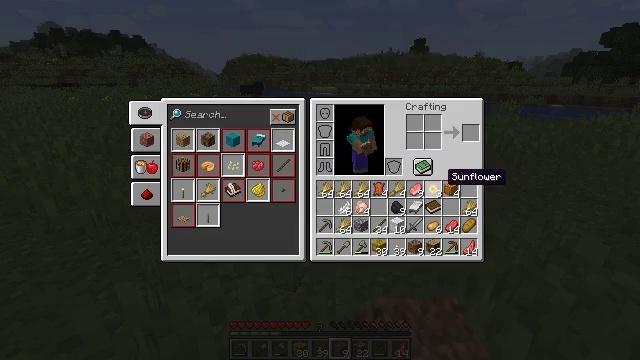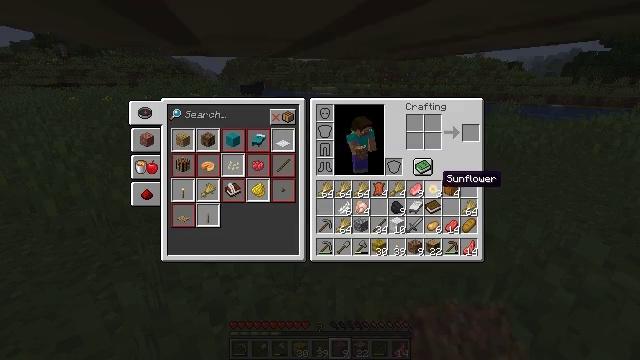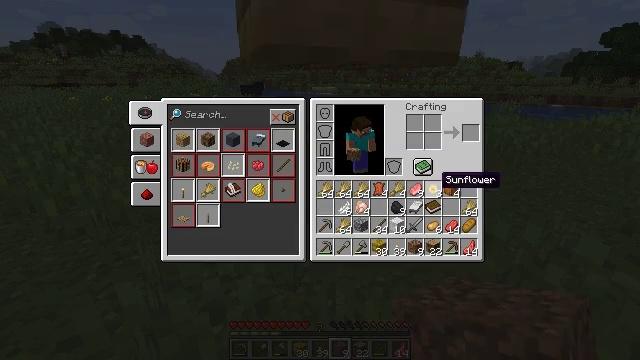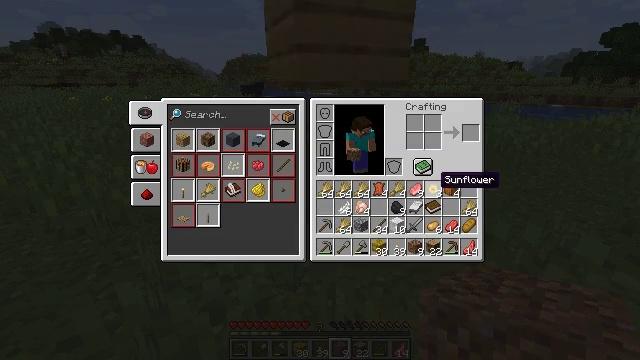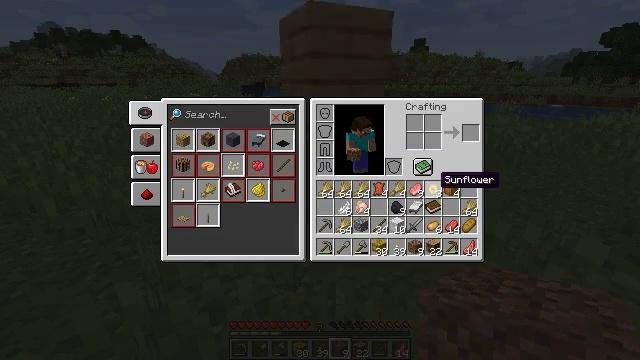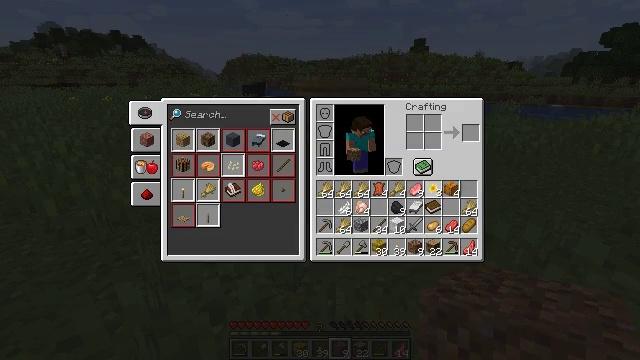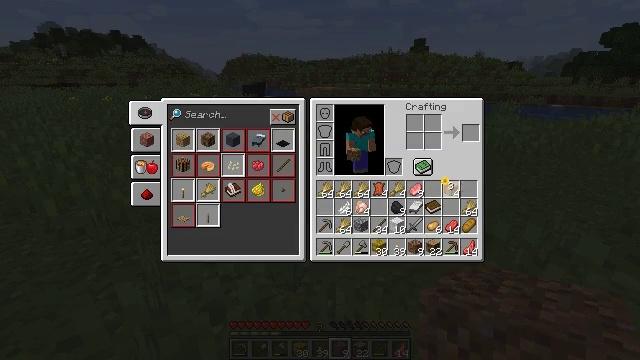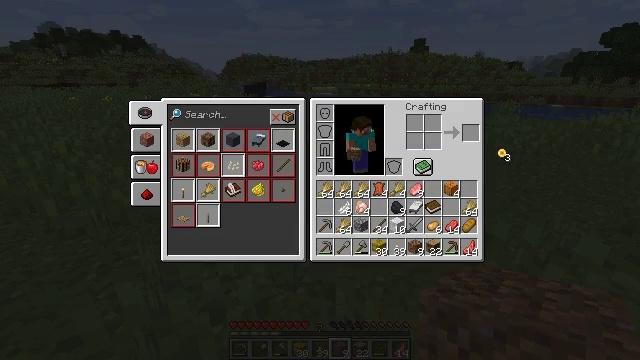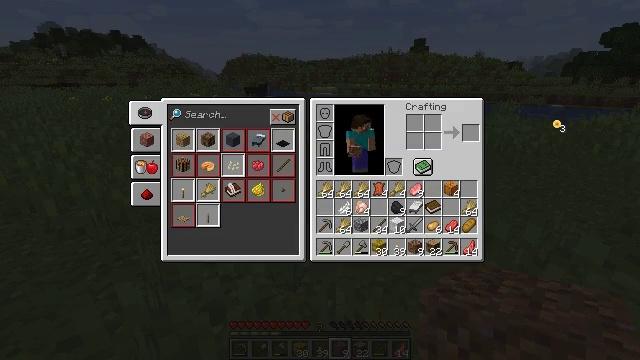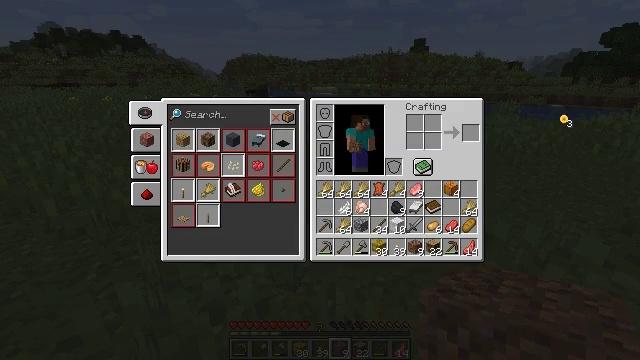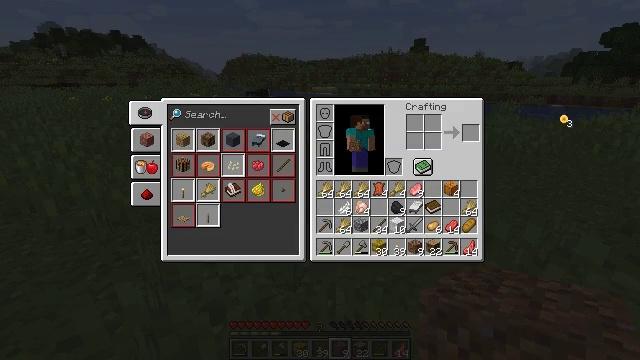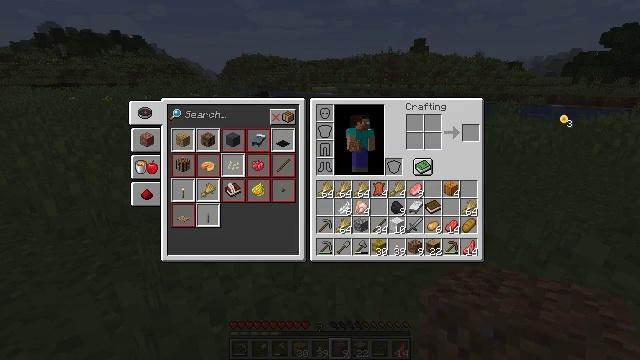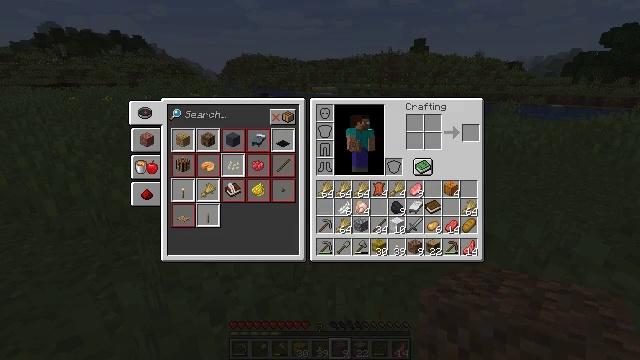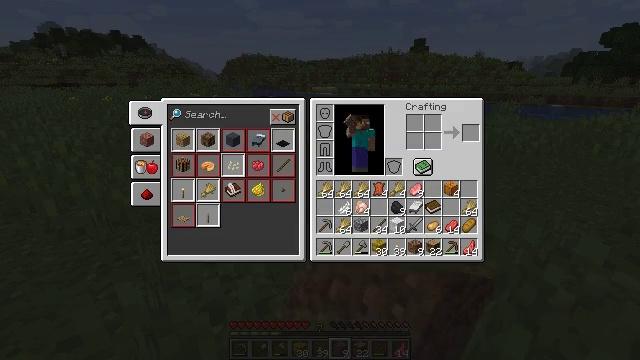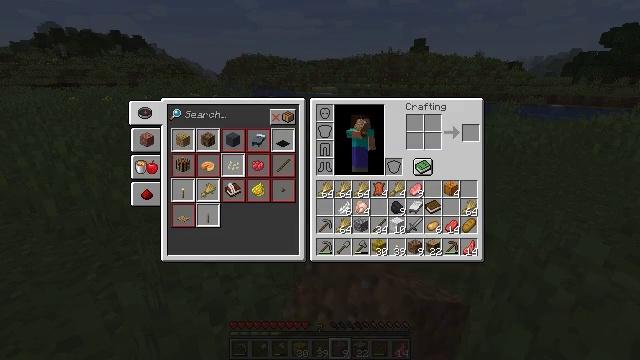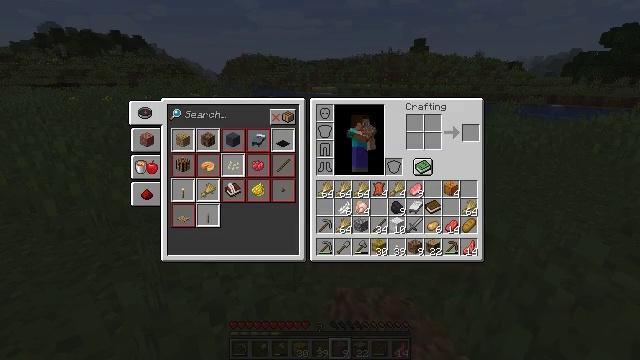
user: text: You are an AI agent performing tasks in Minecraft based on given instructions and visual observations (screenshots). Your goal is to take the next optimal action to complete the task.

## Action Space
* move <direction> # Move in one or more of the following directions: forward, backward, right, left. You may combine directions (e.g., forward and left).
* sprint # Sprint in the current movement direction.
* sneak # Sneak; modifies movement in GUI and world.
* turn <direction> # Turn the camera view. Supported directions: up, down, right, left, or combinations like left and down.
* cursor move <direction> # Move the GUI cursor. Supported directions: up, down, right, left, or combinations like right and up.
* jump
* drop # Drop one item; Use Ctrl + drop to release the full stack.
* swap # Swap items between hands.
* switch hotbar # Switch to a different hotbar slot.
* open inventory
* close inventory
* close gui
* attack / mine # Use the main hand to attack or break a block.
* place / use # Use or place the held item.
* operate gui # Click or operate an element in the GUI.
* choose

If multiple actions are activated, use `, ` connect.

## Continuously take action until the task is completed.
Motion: motion action
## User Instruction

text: Remove a sunflower from the inventory.
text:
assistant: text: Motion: open gui
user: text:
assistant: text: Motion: no_op
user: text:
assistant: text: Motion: no_op
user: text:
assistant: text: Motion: no_op
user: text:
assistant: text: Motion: operate gui
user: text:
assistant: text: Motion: cursor move right and up, operate gui
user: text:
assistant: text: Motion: cursor move right and up
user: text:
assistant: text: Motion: cursor move right and up
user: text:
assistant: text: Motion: cursor move right, operate gui
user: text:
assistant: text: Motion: operate gui
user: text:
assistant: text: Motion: operate gui
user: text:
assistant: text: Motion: no_op
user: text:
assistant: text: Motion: no_op
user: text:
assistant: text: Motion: no_op
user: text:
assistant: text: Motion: no_op
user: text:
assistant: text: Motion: no_op
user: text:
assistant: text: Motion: no_op